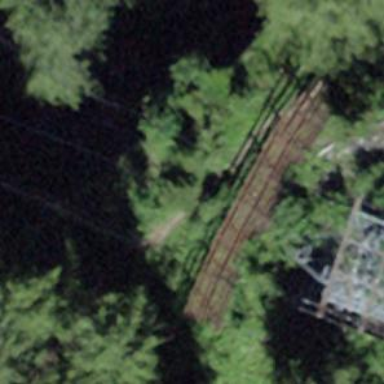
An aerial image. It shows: Pylon used for aerialway.